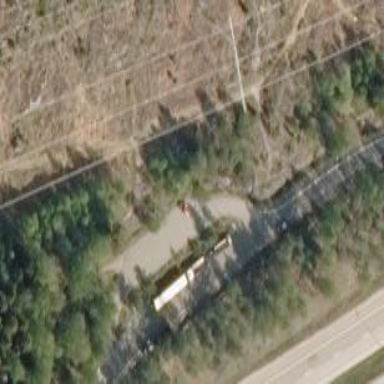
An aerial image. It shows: Rest area on the road.